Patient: sex M, age 63
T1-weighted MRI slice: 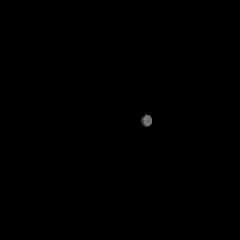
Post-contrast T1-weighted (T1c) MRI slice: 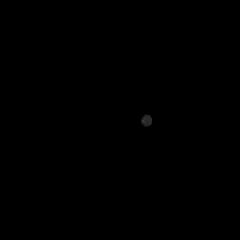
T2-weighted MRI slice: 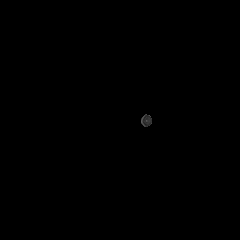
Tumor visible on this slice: no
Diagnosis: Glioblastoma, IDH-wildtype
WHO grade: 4